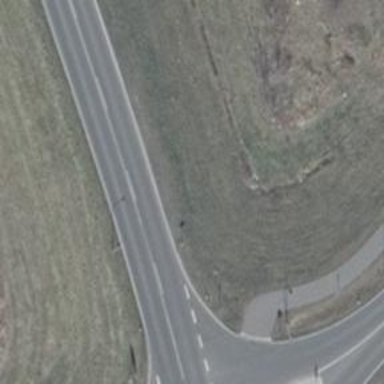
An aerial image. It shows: Secondary road with asphalt surface and embankment.